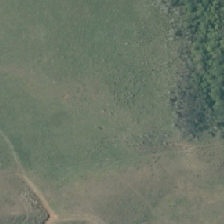
Land cover: high_producing_grassland